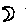
Label: moon